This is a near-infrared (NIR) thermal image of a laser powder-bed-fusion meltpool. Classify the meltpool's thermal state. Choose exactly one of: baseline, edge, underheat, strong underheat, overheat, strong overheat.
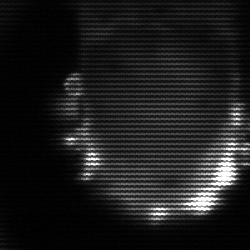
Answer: baseline